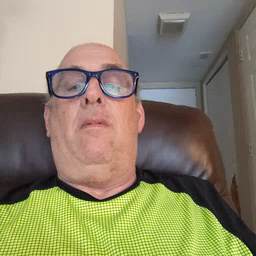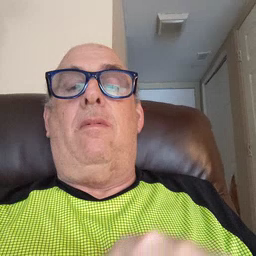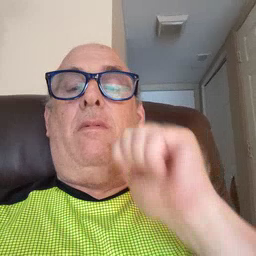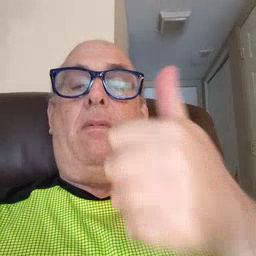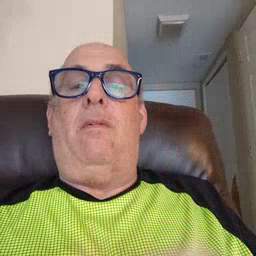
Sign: tomorrow